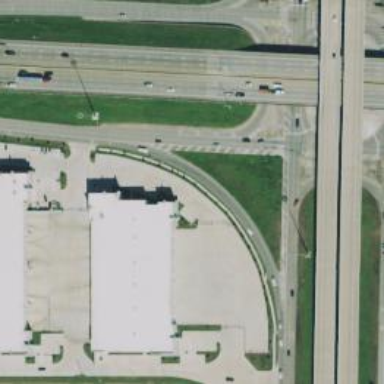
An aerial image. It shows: Secondary road with frontage road.